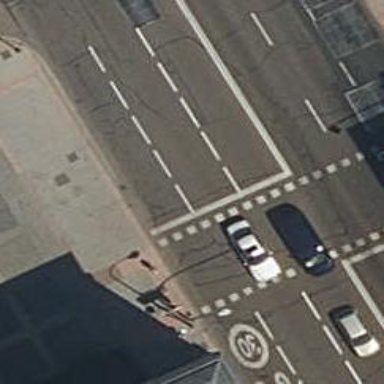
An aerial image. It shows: Road with traffic signals at the crossing.